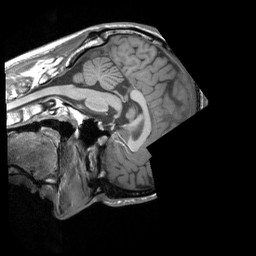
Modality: T1w
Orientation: sagittal
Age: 25
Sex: male